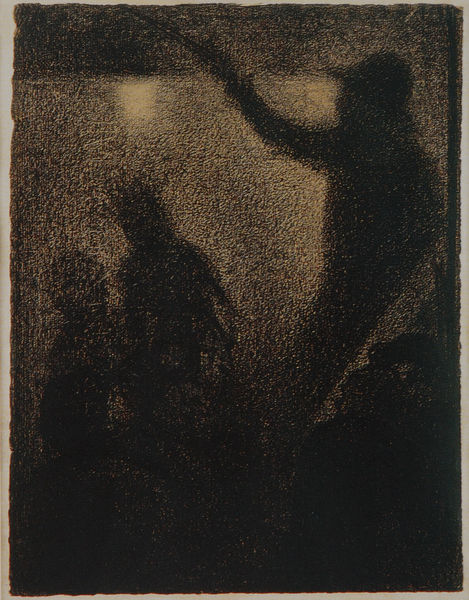
Titel: La Mine, Die Mine
Künstler: Georges Seurat
Institution: (Privatsammlung)
Schlagwörter: dunkel, hand, himmel, kopf, körper, mann, meer, schatten, weiß, gelb, menschen, ocker, see, ufer, abend, braun, frau, geste, hell, hintergrund, hut, hüte, kreide, lampe, laterne, licht, lichter, männer, nacht, nase, pastell, profil, raum, schwarz, zimmer, beige, wand, arm, böse, mensch, stehen, stein, horizont, spiegelung, dunkelheit, mantel, decke, drei, familie, kind, personen, bühne, theater, kontrast, kinder, stock, strand, papier, umrisse, düster, schlagschatten, lehrer, zuschauer, jungen, mauer, grafik, nebel, klein, silhouette, figuren, angst, gewalt, finster, aufrecht, balken, stimmung, junge, hoch, mondlicht, umriss, silhouetten, unscharf, oben, regen, unten, punkte, melone, tusche, mond, rechteck, kohle, technik, geld, kontur, traum, groß, druck, mondschein, druckgrafik, radierung, verbrecher, überfall, waffe, schrecken, helm, gestalten, daumier, senkrecht, bürste, jäger, gewehr, dolch, struktur, schattenspiel, versteck, melonen, räuber, gegenlicht, schemen, horror, unheimlich, mörder, pistole, unter, gespritzt, gruss, jagdszene, misshandlung, morgengrauen, schreck, schuss, schwarzmarkt, sihouette, verbrechen, verdichtung, zwei kinder, grobkörnig, über, nachtwächter, krimi, belb, d, +groß